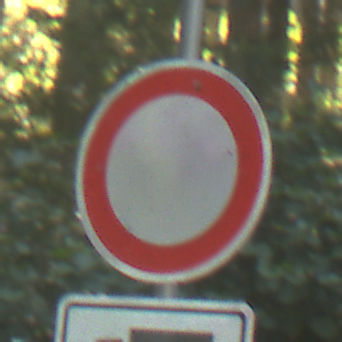
Verkehrszeichen: VerbotFahrzeugeAllerArt
Zusatzzeichen unten: MehrspurigeFahrzeugeFrei3
Umgebung: Outdoor, Nature
Tageszeit: MorningAfternoon
Wetter: Clear
Licht: Natural
Jahreszeit: NotSpecified
Kontrast: LowContrast